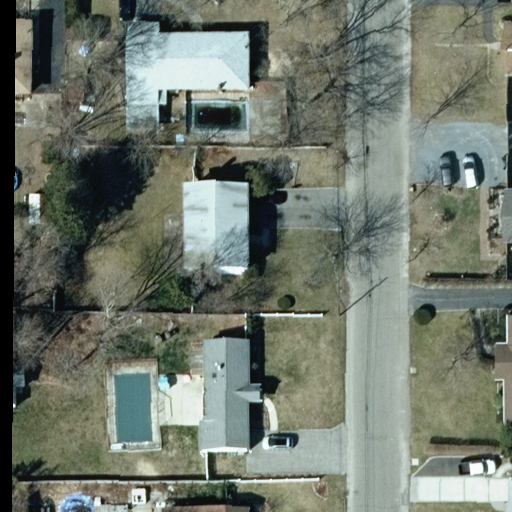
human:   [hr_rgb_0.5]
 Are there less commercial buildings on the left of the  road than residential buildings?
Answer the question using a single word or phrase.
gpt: yes

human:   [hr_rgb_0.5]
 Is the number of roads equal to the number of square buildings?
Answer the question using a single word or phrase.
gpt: no

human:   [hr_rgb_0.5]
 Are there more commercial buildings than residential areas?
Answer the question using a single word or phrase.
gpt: no

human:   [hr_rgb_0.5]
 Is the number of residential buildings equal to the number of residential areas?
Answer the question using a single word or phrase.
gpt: no

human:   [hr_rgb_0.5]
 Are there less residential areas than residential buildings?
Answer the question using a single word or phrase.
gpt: yes

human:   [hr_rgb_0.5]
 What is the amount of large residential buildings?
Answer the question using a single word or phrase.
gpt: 0

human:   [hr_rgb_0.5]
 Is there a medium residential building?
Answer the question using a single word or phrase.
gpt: yes

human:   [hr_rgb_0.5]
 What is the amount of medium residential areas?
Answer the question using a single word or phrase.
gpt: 0

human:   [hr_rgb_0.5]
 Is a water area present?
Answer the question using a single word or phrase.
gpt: no

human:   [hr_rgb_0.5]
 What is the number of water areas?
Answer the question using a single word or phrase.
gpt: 0

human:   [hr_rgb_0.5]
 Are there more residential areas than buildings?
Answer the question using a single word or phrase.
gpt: no

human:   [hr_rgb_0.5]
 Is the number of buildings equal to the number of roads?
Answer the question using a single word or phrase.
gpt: no

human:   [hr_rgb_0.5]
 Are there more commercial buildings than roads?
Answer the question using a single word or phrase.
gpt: no

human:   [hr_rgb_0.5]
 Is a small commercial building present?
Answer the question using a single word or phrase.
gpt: no

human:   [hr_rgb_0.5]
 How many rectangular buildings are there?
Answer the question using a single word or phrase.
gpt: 8

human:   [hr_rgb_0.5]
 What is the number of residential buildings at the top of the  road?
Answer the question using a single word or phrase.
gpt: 4

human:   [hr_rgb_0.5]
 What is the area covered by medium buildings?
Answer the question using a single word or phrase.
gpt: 798m2

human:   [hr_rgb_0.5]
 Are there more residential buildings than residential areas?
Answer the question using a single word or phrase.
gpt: yes

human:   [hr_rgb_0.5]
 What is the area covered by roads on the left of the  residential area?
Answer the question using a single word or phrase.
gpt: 0m2

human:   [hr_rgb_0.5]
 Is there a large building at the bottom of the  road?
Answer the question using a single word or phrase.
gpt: no

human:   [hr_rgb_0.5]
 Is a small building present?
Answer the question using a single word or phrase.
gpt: yes

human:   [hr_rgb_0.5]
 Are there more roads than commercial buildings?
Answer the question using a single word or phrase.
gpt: yes

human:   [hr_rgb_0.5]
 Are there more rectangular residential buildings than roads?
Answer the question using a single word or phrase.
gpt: yes

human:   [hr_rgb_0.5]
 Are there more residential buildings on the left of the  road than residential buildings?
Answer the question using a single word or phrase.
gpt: no

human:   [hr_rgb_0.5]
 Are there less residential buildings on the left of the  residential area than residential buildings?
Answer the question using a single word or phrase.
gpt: no

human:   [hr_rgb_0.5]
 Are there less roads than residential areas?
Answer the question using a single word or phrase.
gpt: no

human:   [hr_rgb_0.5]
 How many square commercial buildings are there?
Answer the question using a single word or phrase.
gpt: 0

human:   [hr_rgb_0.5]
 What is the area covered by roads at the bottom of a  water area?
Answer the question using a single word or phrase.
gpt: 0m2

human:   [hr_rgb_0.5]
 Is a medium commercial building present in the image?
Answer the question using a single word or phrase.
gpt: no

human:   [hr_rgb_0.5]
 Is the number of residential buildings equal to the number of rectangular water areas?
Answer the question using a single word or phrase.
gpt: no

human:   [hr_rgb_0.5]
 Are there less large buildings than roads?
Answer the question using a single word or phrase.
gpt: yes

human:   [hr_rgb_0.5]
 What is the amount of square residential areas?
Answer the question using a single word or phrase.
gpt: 0

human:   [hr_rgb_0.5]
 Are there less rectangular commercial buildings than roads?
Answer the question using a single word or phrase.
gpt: yes

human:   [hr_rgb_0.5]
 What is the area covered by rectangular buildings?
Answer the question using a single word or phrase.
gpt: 435m2

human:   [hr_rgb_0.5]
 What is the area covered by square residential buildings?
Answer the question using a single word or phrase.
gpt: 0m2

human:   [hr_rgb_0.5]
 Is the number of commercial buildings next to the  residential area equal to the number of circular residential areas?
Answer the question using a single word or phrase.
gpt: yes